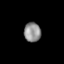
Tissue: skin
Cell type: Epithelial cells
Senescence score: 0.2761
Nuclear area (px): 322
Mean DAPI intensity: 142.876